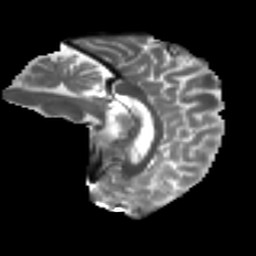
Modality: T2w
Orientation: sagittal
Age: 47
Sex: male
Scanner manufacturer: ge
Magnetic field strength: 3 T
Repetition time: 7.8 s
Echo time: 0.0609 s